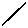
Label: line